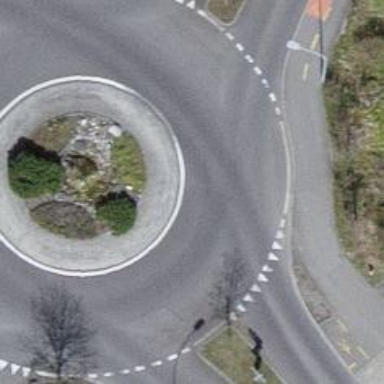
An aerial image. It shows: Secondary road with asphalt surface leading to roundabout.